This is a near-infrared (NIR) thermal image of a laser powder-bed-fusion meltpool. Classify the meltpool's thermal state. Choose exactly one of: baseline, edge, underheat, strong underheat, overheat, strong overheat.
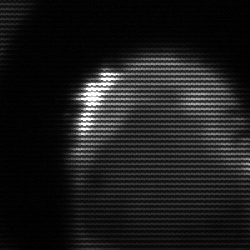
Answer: edge